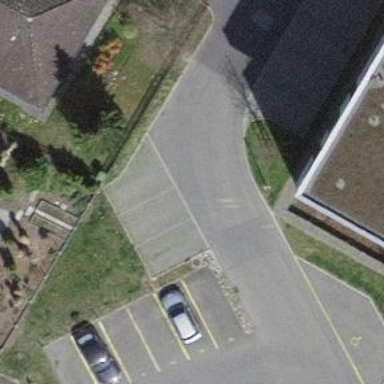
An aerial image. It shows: Street-side parking area.